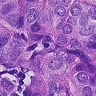
Metastatic tissue present: yes